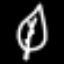
Label: leaf